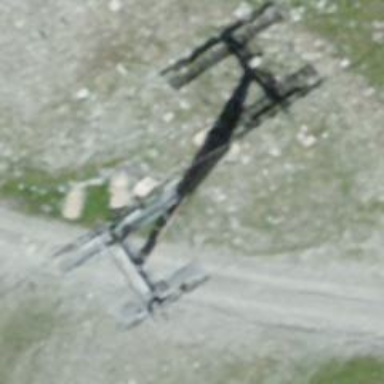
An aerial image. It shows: Pylon used for aerialway.